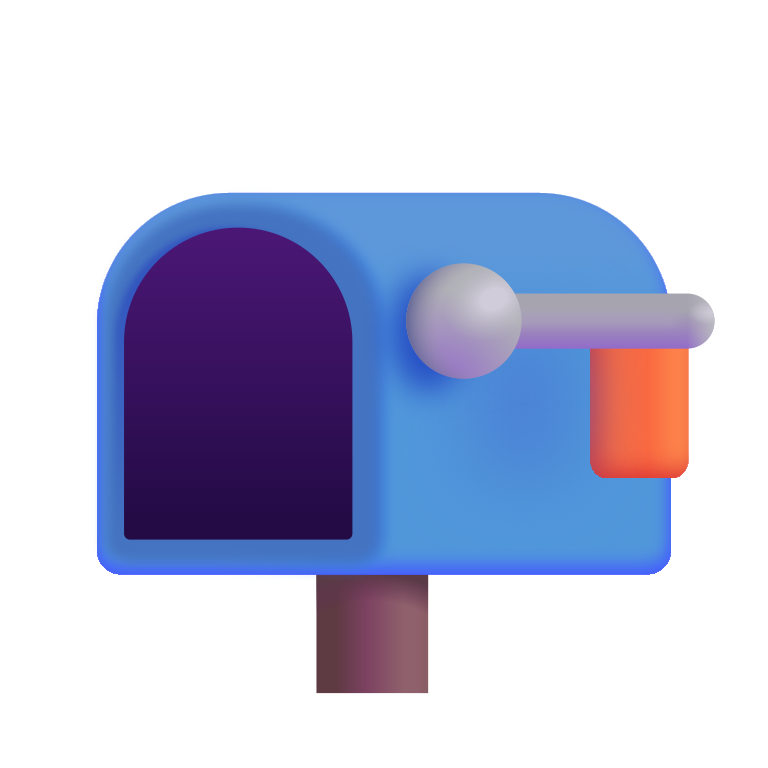
open mailbox with lowered flag color